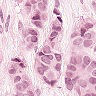
Metastatic tissue present: yes